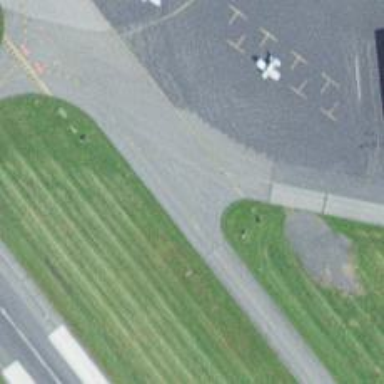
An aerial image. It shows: View of taxiway at the airport.